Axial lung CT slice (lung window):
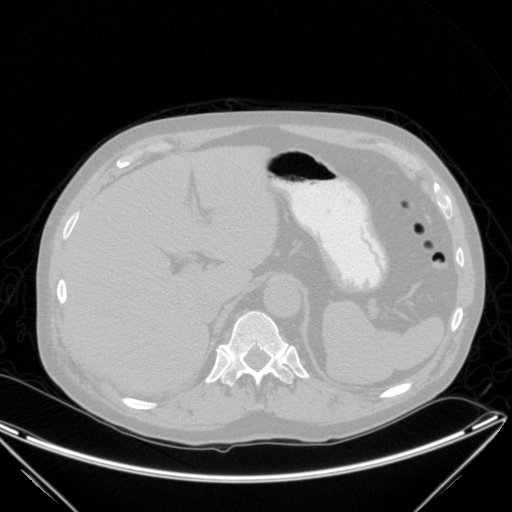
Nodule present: no